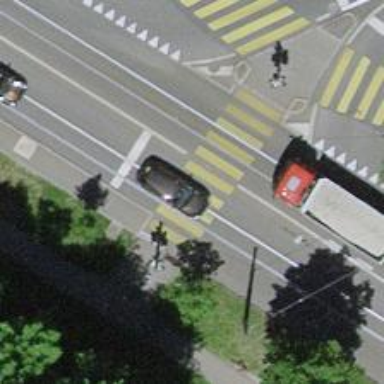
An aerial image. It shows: Primary road with asphalt surface and designated cycle lane.